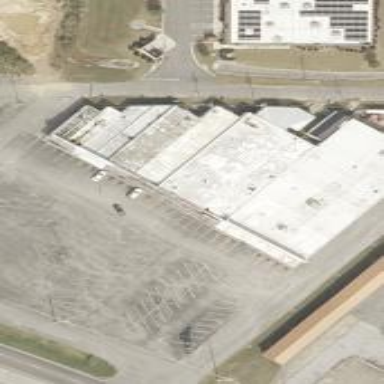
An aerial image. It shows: Retail building.